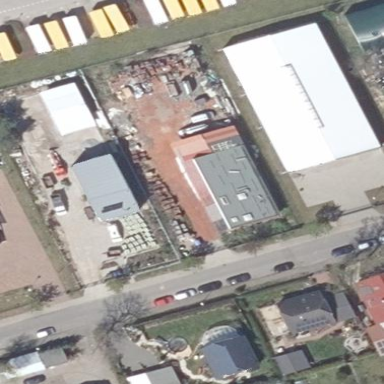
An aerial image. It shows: Building.